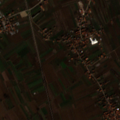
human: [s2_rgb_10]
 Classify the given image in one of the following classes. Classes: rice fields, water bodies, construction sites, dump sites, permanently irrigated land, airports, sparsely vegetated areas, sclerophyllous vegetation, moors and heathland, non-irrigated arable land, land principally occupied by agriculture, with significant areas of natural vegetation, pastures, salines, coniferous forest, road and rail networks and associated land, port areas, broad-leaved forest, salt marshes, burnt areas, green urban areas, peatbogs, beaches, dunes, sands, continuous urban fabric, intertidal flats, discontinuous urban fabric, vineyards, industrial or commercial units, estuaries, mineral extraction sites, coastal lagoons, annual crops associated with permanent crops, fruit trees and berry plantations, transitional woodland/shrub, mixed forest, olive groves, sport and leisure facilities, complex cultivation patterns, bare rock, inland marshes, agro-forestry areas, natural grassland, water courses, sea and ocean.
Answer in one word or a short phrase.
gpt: discontinuous urban fabric, non-irrigated arable land